Question: Screenshot:

I am printing this array list. Above it is supposed to be the menu, however everything is cut and I can only see the bottom records from the array list (when the array list is larger than my monitor AND a little bit more). There is a scroll bar on the right but it doesn't scroll high enough for me to see all the records and the console menu. No GUI is used and the window is not a JFrame. When the array list has only a couple of records everything works perfectly fine so there isn't some kind of clear screen. Do I have to make a JFrame to solve this problem? Or is there any other way?
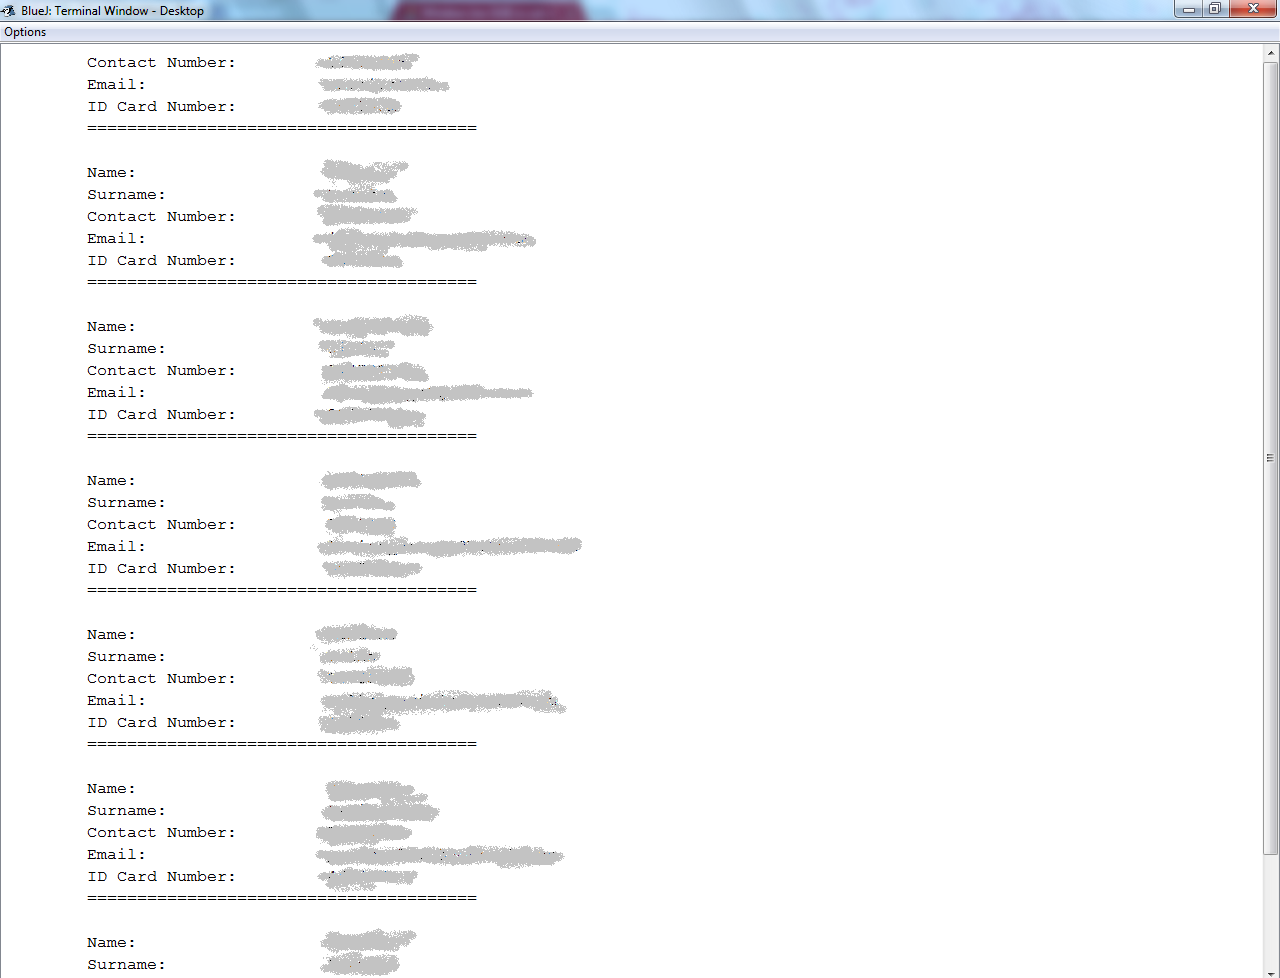
Answer: Check the buffer size of the terminal window. You can raise the value and it will display more lines.